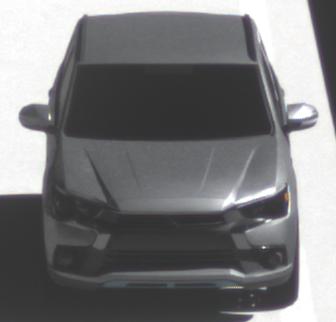
Make: Mitsubishi
Model: Outlander 2.0 Plug-In Hybrid
Detailed model: Outlander (III) Plug-In Hybrid
Model produced from: 2015/10
Model produced until: 2018/08
Doors: 5
Color: gray
Road condition: dry road
Daytime: midday
Contrast: high contrast